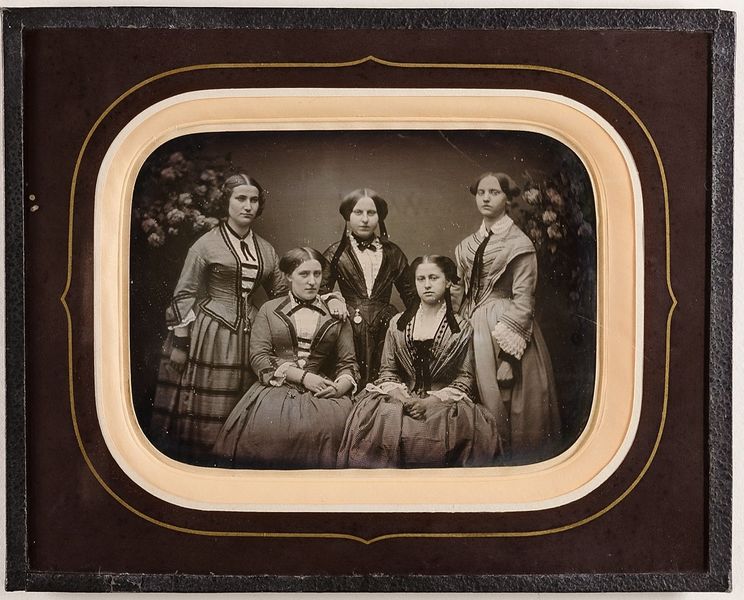
Titel: Fünf unbekannte junge Frauen
Standort: Hamburg
Institution: Museum für Kunst und Gewerbe Hamburg
Schlagwörter: frau, gruppenportrait, figur, foto, fotografie, photographie, photo, lichtbild, daguerreotypie, bildwerke, angewandte und bildende kunst, hessische systematik, mädchen, porträtfotografie, porträtphotographie, gruppenporträt